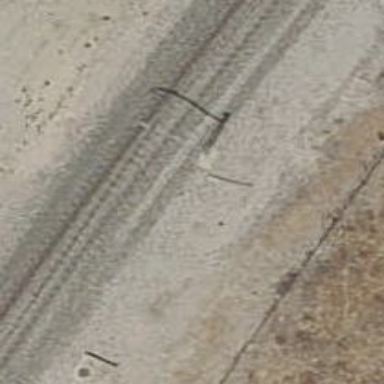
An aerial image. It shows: Railway track with contact line for electrification.